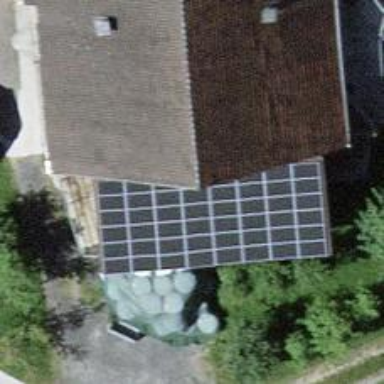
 consisting of solar photovoltaic panels."